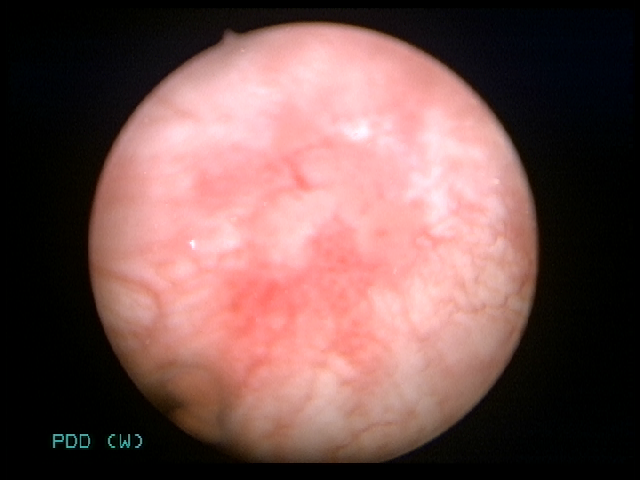
Modality: WLC
Class: Malignant
Subclass: LowGradePapillary
Lesion: L1
Stage: Ta
Morphology: Non-papillary
Bladder cancer association: Yes